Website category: auto
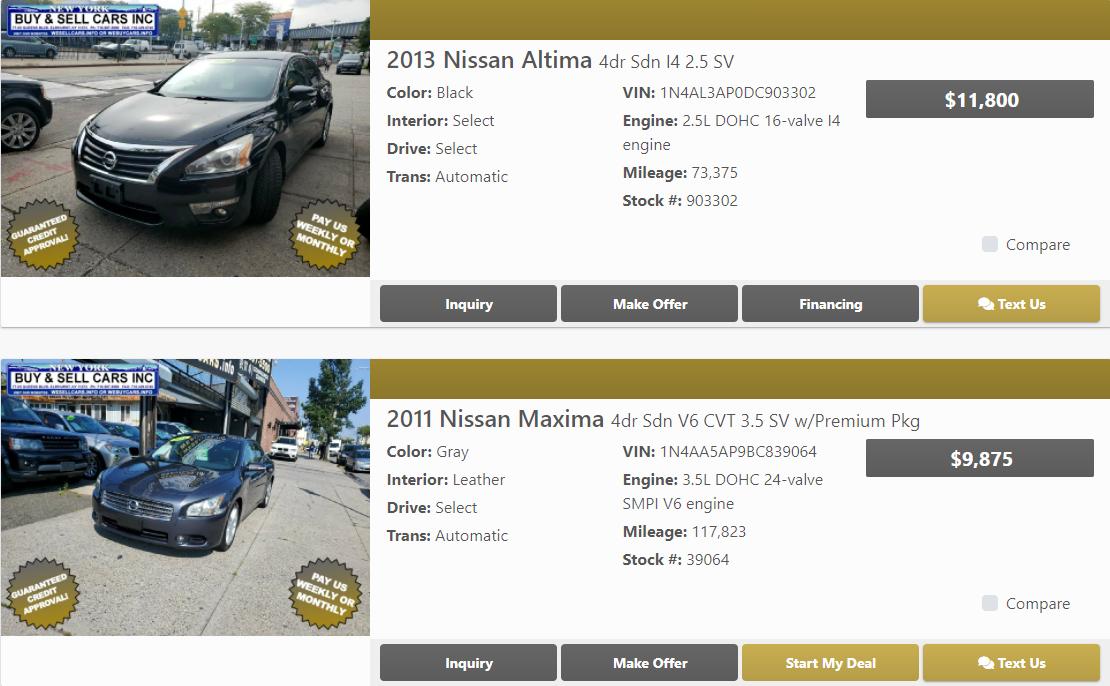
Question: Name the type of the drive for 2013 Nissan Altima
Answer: Select

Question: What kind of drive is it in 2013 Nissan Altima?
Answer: Select

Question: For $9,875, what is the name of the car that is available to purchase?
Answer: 2011 Nissan Maxima

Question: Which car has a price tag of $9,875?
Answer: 2011 Nissan Maxima

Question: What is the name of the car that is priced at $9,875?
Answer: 2011 Nissan Maxima

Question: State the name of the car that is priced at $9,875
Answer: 2011 Nissan Maxima

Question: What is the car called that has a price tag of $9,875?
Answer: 2011 Nissan Maxima

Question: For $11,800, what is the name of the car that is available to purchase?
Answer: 2013 Nissan Altima

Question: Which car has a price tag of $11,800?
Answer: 2013 Nissan Altima

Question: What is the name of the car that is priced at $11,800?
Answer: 2013 Nissan Altima

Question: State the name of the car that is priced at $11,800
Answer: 2013 Nissan Altima

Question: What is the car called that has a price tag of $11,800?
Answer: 2013 Nissan Altima

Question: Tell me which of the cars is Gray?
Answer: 2011 Nissan Maxima

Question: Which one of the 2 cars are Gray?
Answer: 2011 Nissan Maxima

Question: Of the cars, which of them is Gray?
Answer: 2011 Nissan Maxima

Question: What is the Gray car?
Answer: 2011 Nissan Maxima

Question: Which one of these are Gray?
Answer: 2011 Nissan Maxima

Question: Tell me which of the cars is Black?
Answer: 2013 Nissan Altima

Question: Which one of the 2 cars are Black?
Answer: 2013 Nissan Altima

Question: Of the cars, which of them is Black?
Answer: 2013 Nissan Altima

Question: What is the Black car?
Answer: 2013 Nissan Altima

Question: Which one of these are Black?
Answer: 2013 Nissan Altima

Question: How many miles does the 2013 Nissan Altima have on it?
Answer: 73,375

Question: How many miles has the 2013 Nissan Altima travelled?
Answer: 73,375

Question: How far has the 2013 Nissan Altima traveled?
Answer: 73,375

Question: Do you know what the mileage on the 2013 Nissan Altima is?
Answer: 73,375

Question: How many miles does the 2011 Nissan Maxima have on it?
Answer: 117,823

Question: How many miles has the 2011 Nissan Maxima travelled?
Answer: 117,823

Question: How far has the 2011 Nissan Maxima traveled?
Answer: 117,823

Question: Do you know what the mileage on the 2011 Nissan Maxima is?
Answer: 117,823